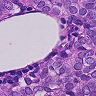
Metastatic tissue present: yes